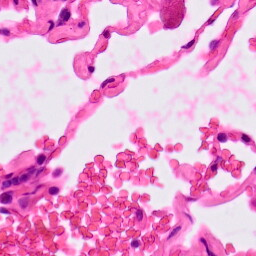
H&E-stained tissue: Lung